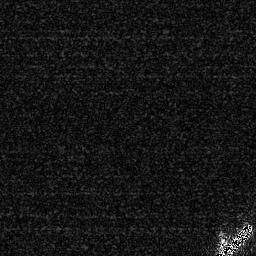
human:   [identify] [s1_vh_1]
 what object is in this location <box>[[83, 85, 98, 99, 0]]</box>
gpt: <ref>1 medium ship at the bottom right</ref>